Field crop: maize
Growth stage: 2
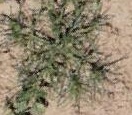
Species: salsola